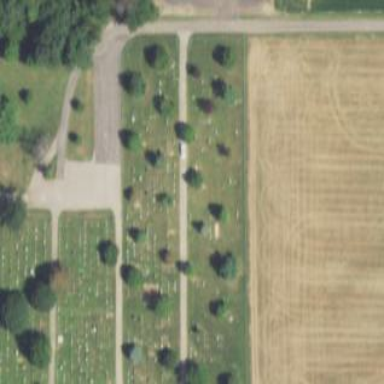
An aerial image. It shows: Cemetery.